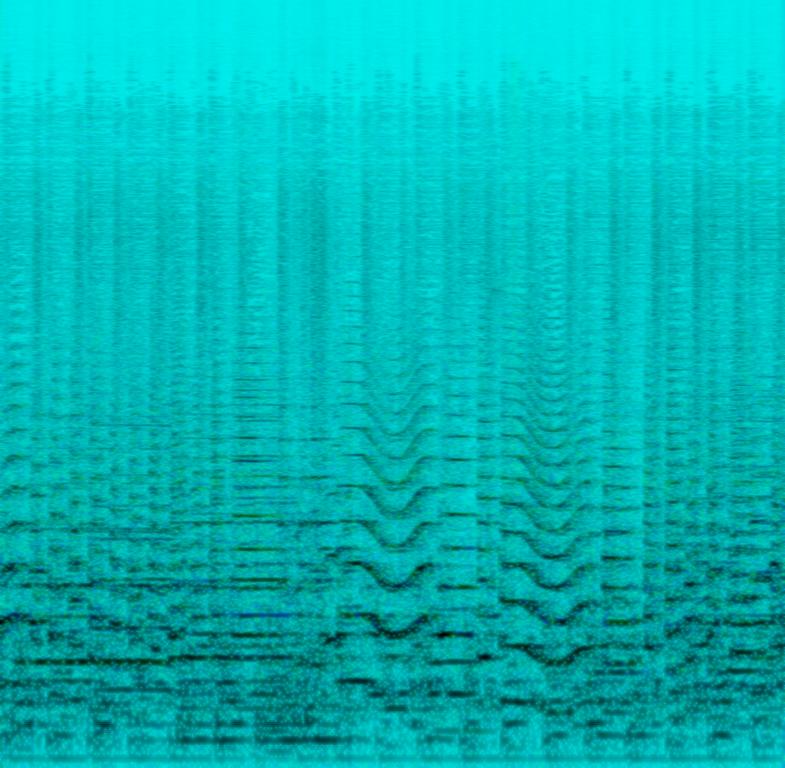
This song features trombones playing the main melody. The trombones slide down from higher pitch notes and play tunes like elephants trumpeting. This is accompanied by a tuba playing the bass notes. A percussion player plays a simple beat in common time. This song is upbeat. This is an instrumental with no voices. This song can be played in  Broadway shows.